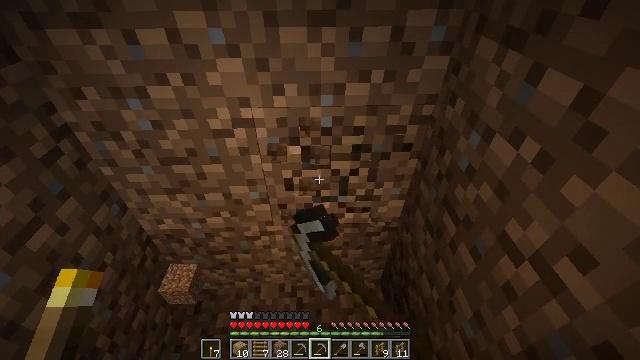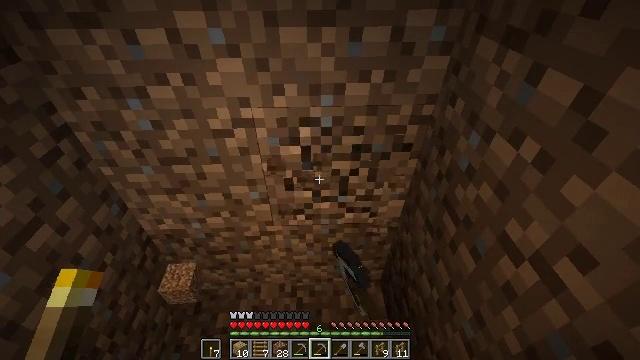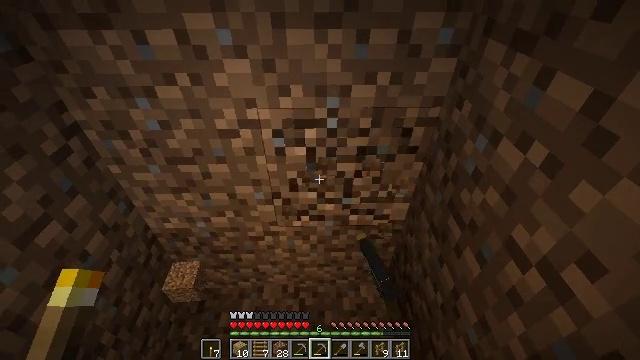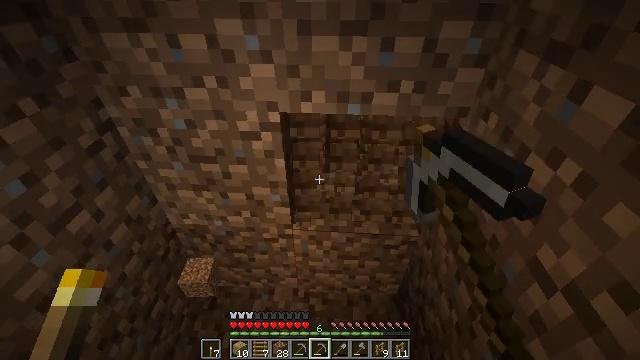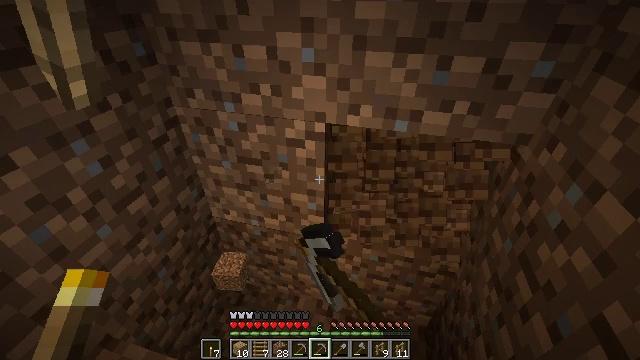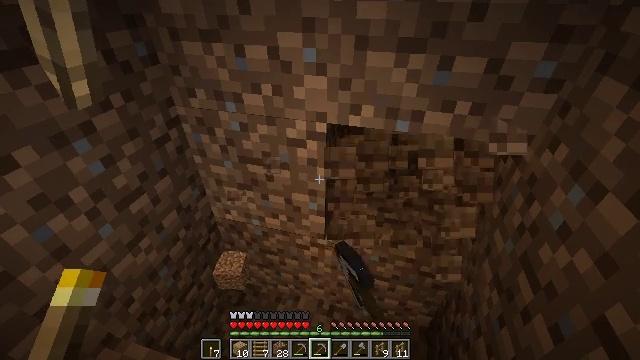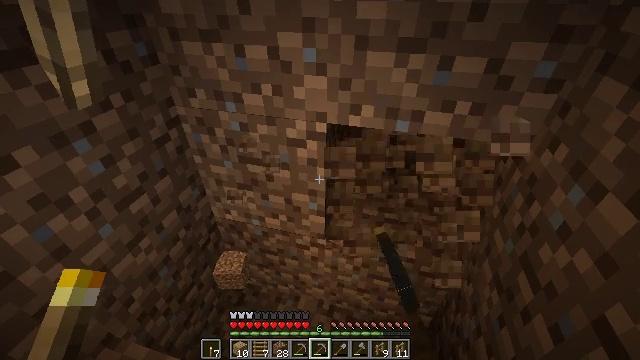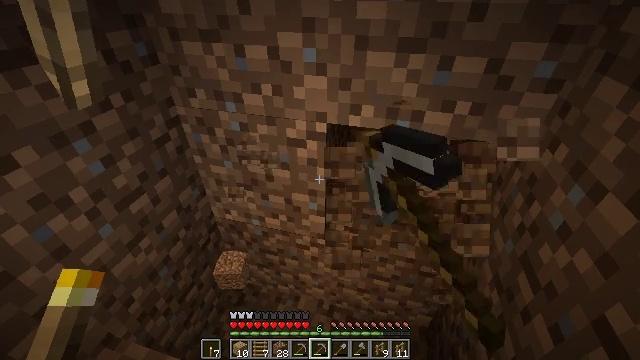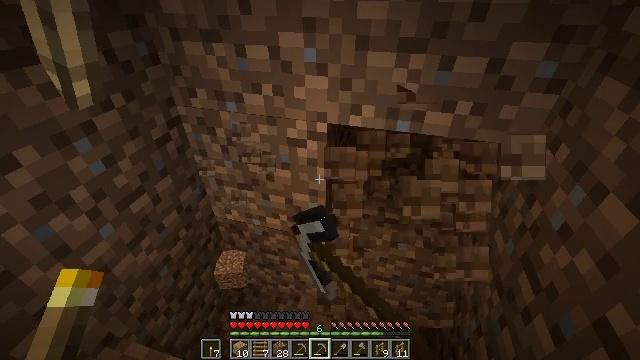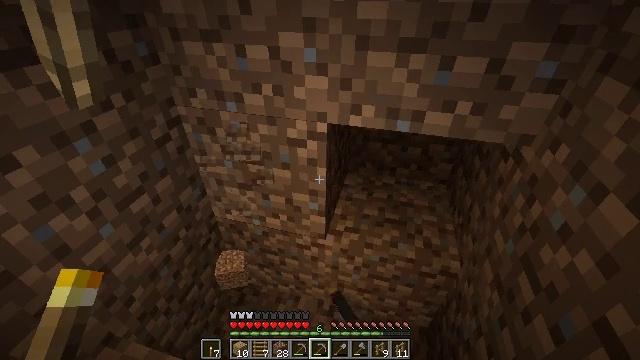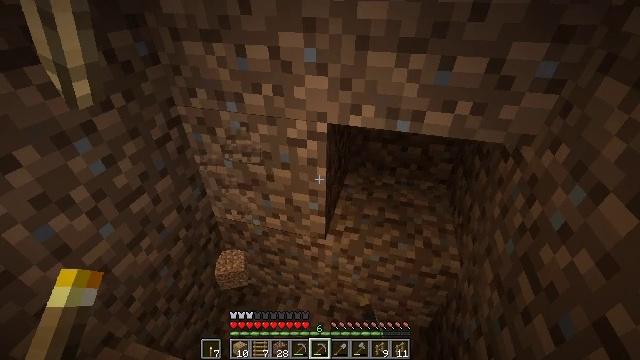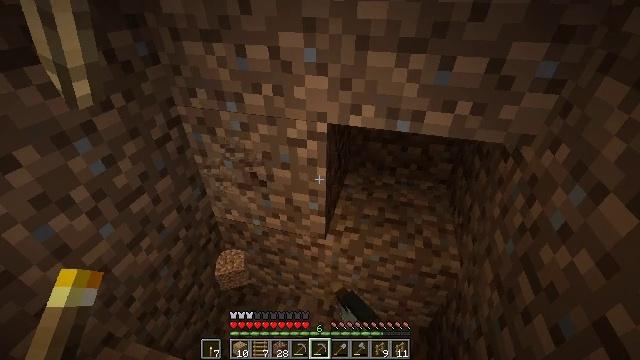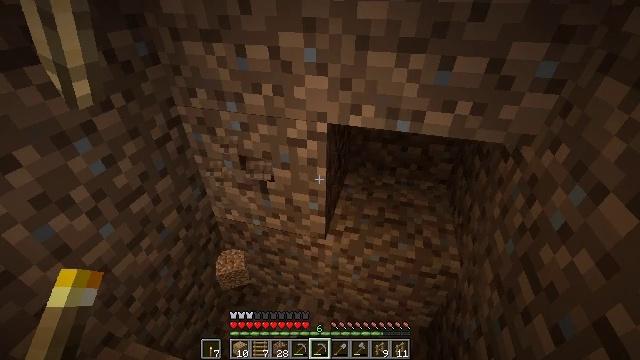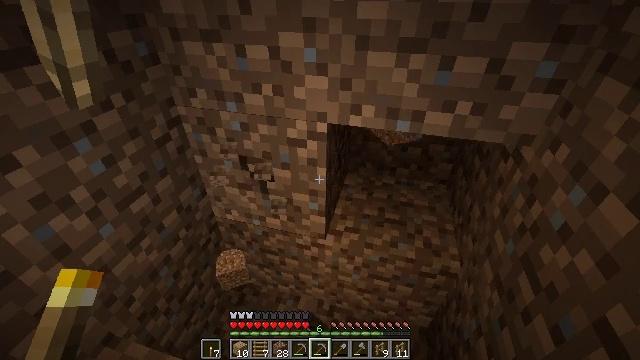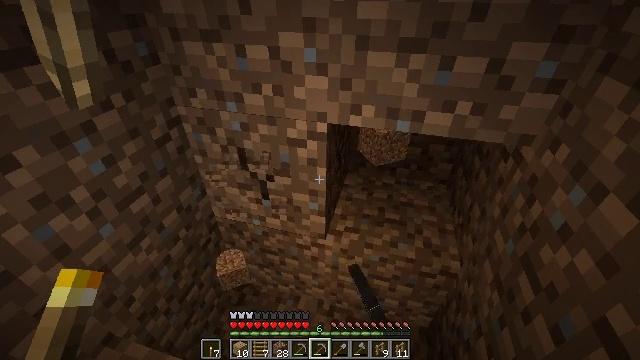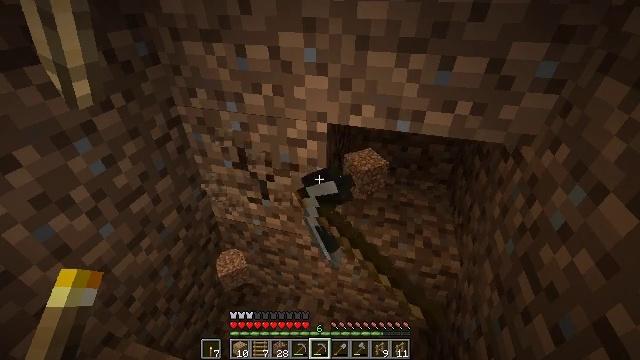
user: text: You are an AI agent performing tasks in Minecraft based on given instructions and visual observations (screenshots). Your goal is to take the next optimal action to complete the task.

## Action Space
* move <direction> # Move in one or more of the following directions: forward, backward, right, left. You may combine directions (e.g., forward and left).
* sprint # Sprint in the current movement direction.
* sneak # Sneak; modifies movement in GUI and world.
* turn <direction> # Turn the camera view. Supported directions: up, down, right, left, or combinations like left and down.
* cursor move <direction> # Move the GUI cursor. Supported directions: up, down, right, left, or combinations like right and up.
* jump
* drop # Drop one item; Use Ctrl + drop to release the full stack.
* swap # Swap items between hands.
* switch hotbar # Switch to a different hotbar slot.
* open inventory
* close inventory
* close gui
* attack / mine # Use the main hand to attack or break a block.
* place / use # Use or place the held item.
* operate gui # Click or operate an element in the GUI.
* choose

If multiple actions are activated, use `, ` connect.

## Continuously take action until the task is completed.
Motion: motion action
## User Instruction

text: Attack the ground to gather dirt.
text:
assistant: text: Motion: attack / mine
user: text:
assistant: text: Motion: turn left, attack / mine
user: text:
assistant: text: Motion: turn left and up, attack / mine
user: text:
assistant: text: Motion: turn left and up, attack / mine
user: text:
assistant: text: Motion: attack / mine
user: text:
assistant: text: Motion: attack / mine
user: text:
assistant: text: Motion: attack / mine
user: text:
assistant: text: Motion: attack / mine
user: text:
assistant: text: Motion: attack / mine
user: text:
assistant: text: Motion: attack / mine
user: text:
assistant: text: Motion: attack / mine
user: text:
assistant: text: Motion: attack / mine
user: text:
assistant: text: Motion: attack / mine
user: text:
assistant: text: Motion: attack / mine
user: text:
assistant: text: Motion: attack / mine
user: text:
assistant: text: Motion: attack / mine
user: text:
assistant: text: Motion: attack / mine
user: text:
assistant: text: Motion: attack / mine
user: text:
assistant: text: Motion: attack / mine
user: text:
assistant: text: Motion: attack / mine
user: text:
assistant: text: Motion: attack / mine
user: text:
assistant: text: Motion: turn down, attack / mine
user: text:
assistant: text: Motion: turn down, attack / mine
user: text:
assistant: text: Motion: turn down, attack / mine
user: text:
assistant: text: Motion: turn down, attack / mine
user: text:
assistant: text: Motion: attack / mine
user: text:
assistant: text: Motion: attack / mine
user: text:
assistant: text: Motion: attack / mine
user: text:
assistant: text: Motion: attack / mine
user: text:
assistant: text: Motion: attack / mine